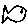
Label: fish